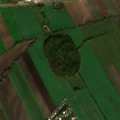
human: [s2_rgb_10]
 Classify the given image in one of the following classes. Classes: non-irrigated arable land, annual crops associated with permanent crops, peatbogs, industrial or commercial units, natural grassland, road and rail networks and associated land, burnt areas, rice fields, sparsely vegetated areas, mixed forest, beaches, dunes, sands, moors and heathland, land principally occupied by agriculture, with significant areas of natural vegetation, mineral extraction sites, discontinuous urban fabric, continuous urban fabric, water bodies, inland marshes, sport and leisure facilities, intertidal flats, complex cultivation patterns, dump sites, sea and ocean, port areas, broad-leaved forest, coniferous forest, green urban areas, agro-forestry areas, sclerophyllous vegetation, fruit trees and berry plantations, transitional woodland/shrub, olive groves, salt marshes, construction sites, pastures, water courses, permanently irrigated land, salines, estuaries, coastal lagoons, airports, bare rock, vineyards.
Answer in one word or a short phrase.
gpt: sport and leisure facilities, non-irrigated arable land, vineyards, broad-leaved forest